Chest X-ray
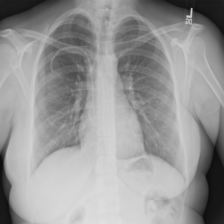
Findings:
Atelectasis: negative
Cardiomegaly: negative
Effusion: negative
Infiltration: negative
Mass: negative
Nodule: negative
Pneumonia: negative
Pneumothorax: negative
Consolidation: negative
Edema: negative
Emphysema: negative
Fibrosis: negative
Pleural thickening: negative
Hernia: negative